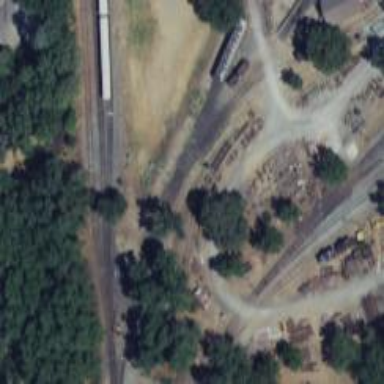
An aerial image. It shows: Preserved railway spur service with rails.